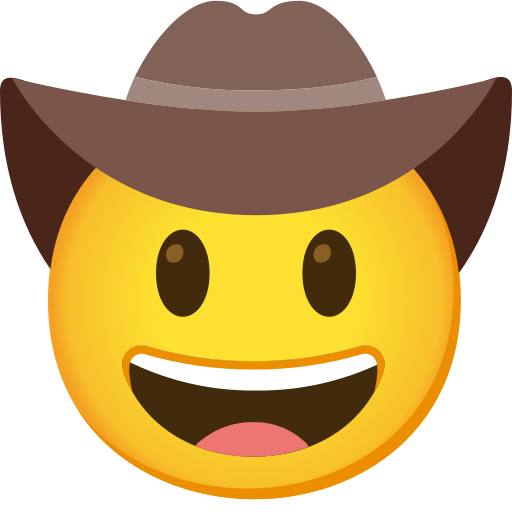
Emoji: 🤠